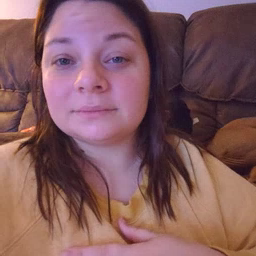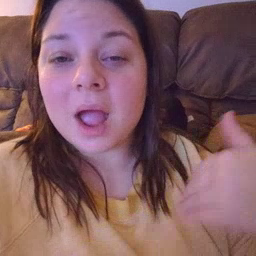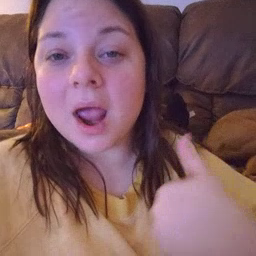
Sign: animal